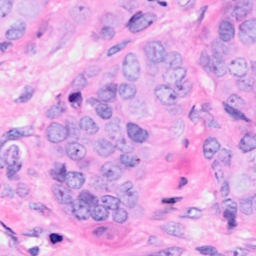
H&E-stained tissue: Breast